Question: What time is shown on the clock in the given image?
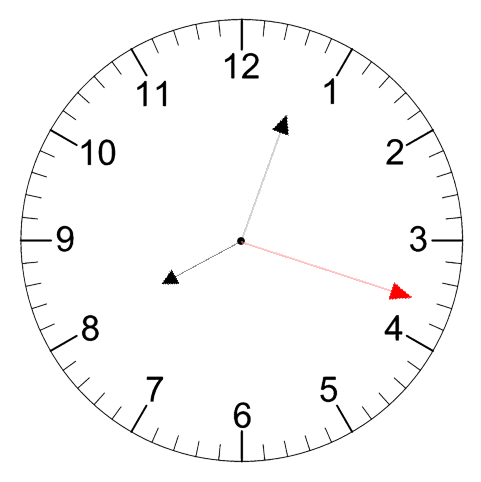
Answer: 08:03:18